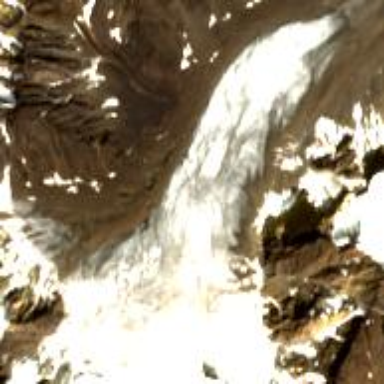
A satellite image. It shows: Stunning view of glacier.